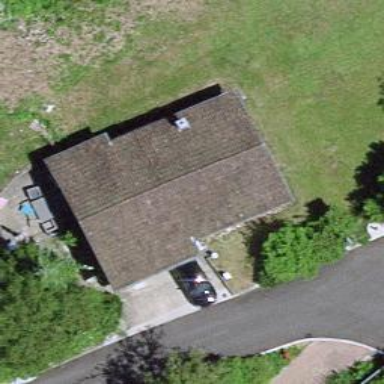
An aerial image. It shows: Detached building.